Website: home-depot
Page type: review-order
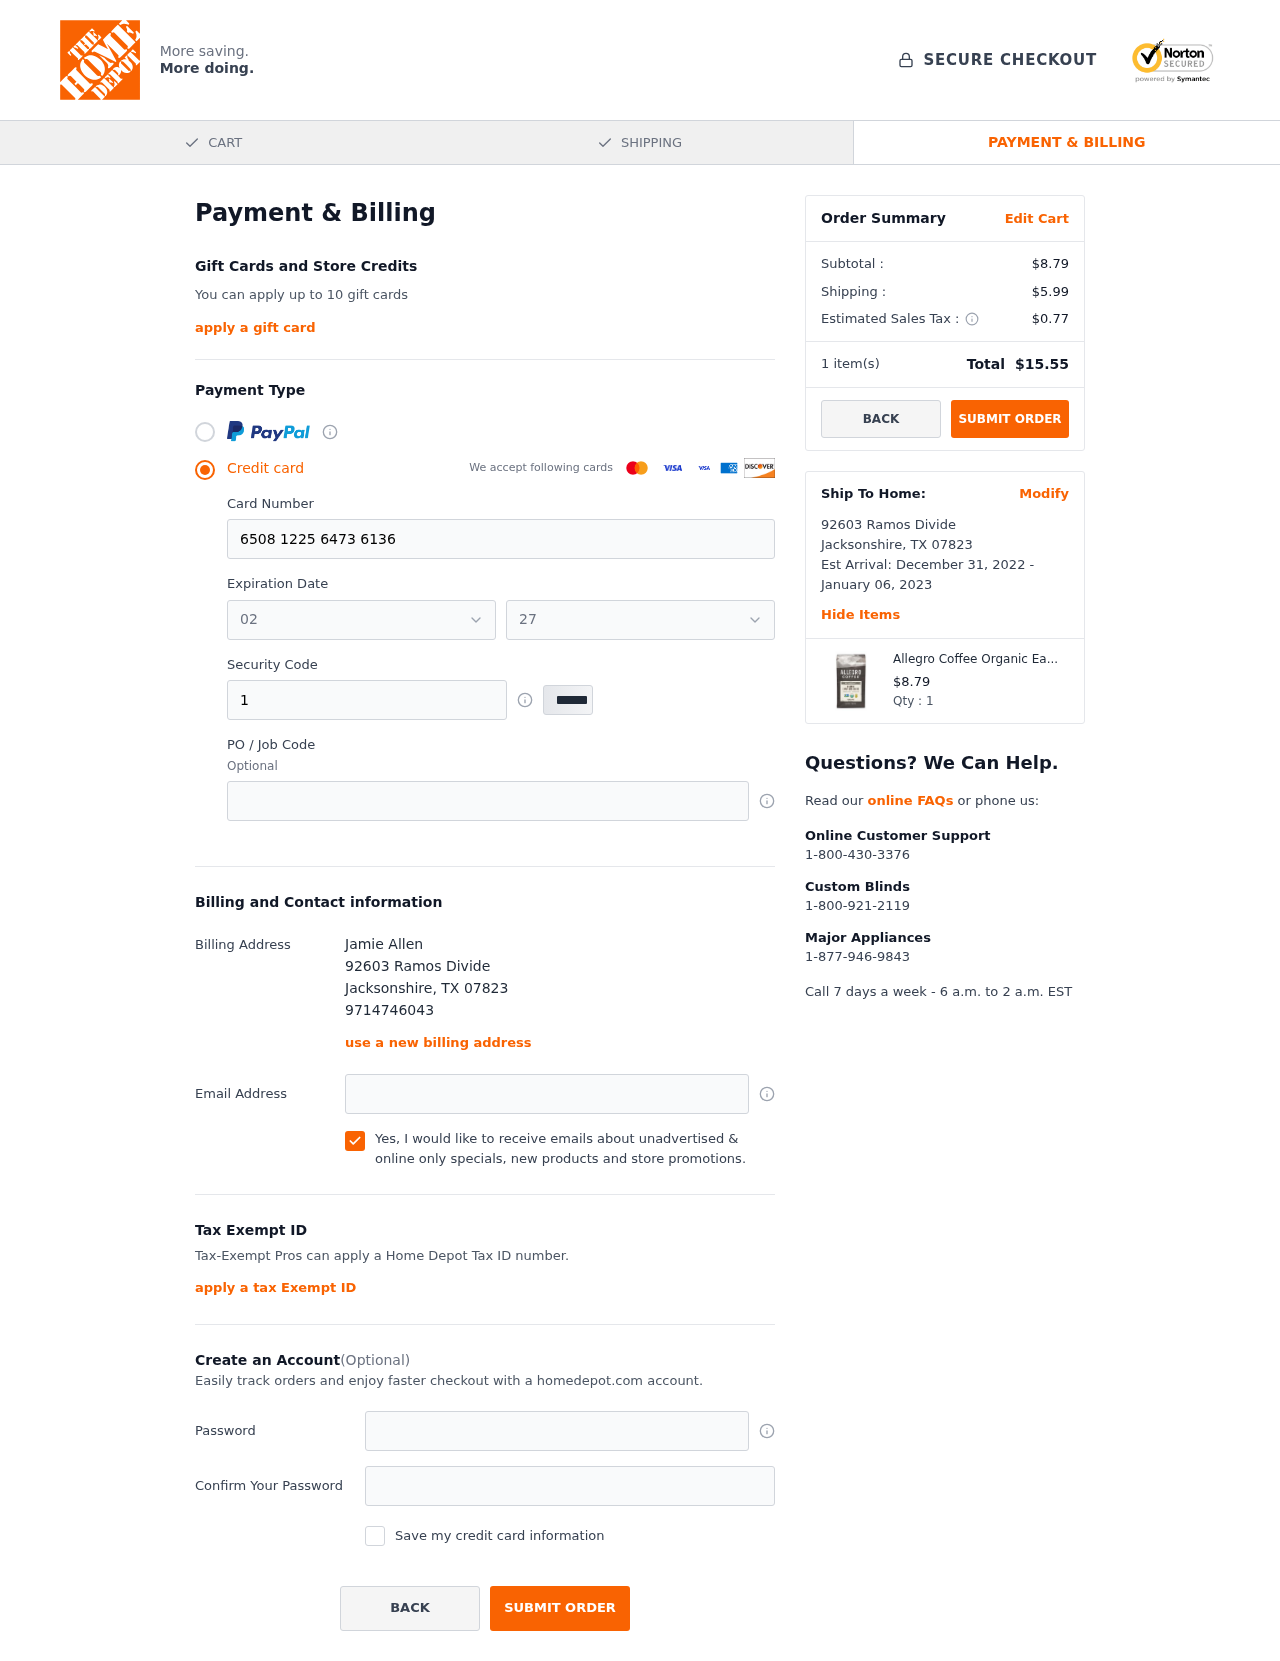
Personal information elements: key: PII_CARD_EXPIRY_MONTH
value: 02
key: PII_CARD_EXPIRY_YEAR
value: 27
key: PII_CITY
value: Jacksonshire
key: PII_FULLNAME
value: Jamie Allen
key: PII_PHONE
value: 9714746043
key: PII_POSTCODE
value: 07823
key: PII_STATE_ABBR
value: TX
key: PII_STREET
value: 92603 Ramos Divide
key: PII_CARD_NUMBER
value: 6508 1225 6473 6136
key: PII_CARD_CVV
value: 191
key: PII_EMAIL
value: jamieallen@yahoo.com
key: PII_STREET2
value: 92603 Ramos Divide
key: PII_POSTCODE2
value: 07823
Product elements: key: PRODUCT1_NAME
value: Allegro Coffee Organic Early Bird Blend Ground Coffee, 12 oz
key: PRODUCT1_PRICE
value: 8.79
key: PRODUCT1_QUANTITY
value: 1
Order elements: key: ORDER_SUBTOTAL
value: $8.79
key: ORDER_SHIPPING_COST
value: $5.99
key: ORDER_TAX
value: $0.77
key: ORDER_NUM_ITEMS
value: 1
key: ORDER_TOTAL
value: $15.55
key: ORDER_SHIPPING_DATE
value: December 31, 2022
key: ORDER_DELIVERY_DATE
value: January 06, 2023